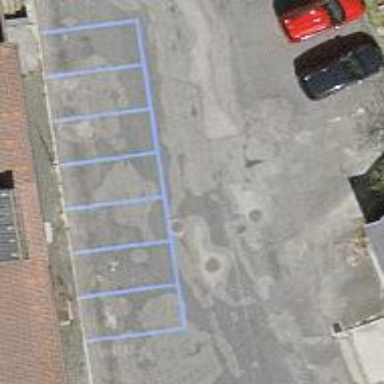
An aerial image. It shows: Parking lane with asphalt surface.